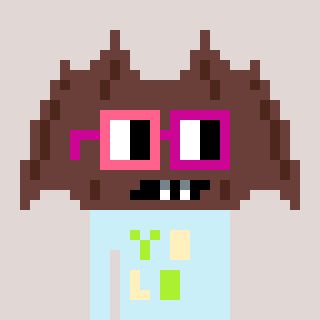
a pixel art character with square pink and red glasses, a bat-shaped head and a cold-colored body on a warm background